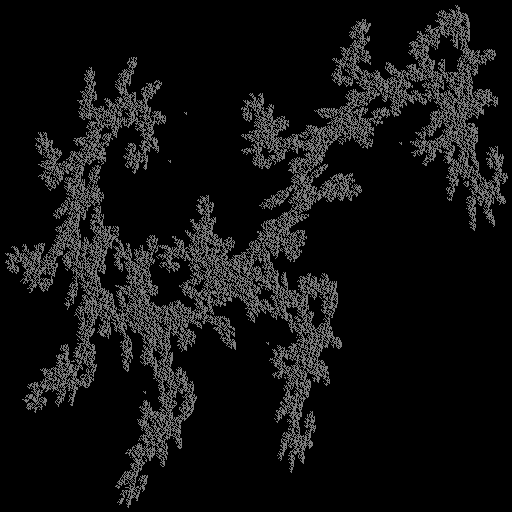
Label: greygoldenrod